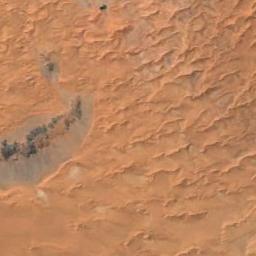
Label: desert